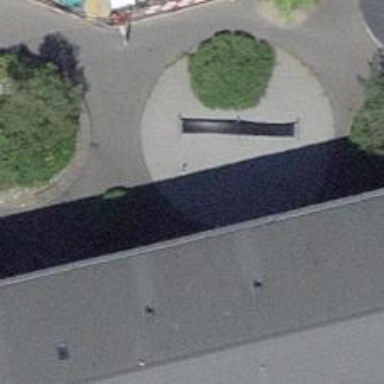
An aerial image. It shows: Picnic table located in leisure land area.